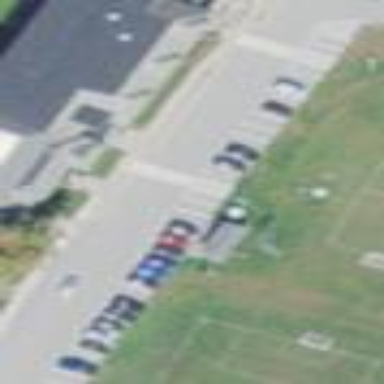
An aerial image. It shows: Parking lane area.